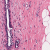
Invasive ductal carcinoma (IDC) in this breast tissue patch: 0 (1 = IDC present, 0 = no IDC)